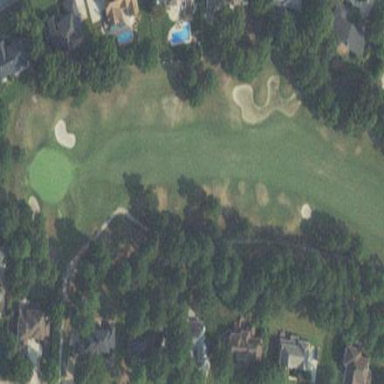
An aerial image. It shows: Scenic golf fairway.